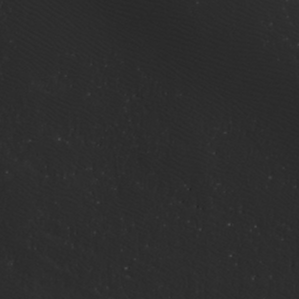
Label: non_frost